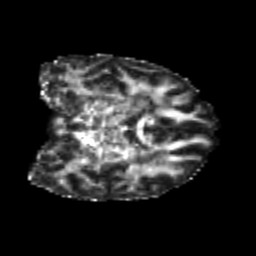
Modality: FA
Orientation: coronal
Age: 23
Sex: female
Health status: healthy
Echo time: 0.074 s